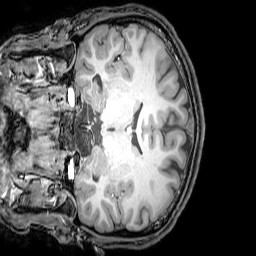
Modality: T1w
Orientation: coronal
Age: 25
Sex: male
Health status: healthy
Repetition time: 0.081 s
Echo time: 0.037 s